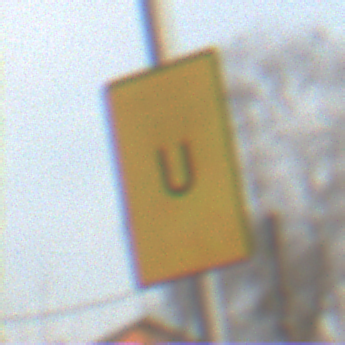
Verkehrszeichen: AnkuendigungOderFortsetzungUmleitungOhnePfeilsymbol
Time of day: MorningAfternoon
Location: Outdoor (Nature)
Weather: PartlyCloudy
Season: Winter
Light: Natural